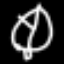
Label: leaf